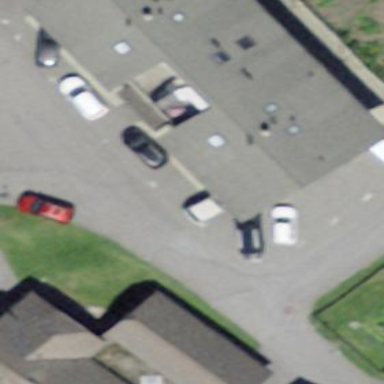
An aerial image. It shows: Image showing building with apartments.